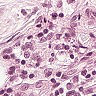
Metastatic tissue present: no